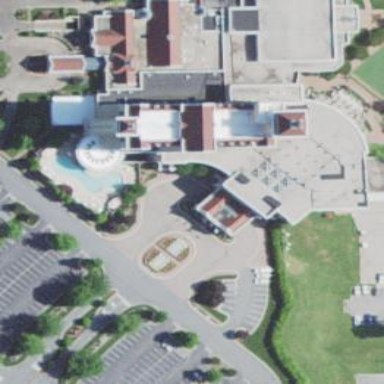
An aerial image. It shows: Hotel building.